Question: I have two entities in my domain model:
'''
public class Configuration : DomainEntity
{
public virtual ICollection<Hardware> Hardwares { get; set; }
public Configuration()
{
Hardwares = new List<Hardware>();
}
}
public class Hardware : DomainEntity
{
public virtual ICollection<Configuration> Configurations { get; set; }
public Hardware()
{
Configurations = new HashSet<Configuration>();
}
}
'''
And I have three tables in database. I bind these tables:

'''
modelBuilder.Entity<Configuration>().
HasMany<Hardware>(configuration => configuration.Hardwares).
WithMany(hardware => hardware.Configurations).
Map(map => map.ToTable("tblConfiguration_Hardware"));
'''
And it work fine, but... When I add the same hardwares, for example three hardwares, I get .
'''
Hardware hardware = db.Find<Hardware>(hardwareID);
configuration.Hardwares.Add(hardware); // first
configuration.Hardwares.Add(hardware); // second
configuration.Hardwares.Add(hardware); // third
db.Add<Configuration>(configuration);
db.SaveChanges();
'''
But I want to save three relations. What do i wrong?
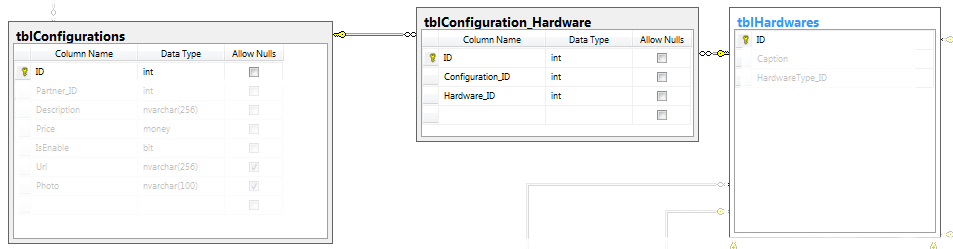
Answer: You cannot do that with many-to-many relation. You must model your 'Configuration_Hardware' as separate entity with one-to-many relations to 'Configuration' and 'Hardware'.
The reason why it doesn't work is that many-to-many relation with hidden junction table expects that FKs used in junction table forms complex PK but in your case you have separate PK and so you must map it as separate entity.